Question:
There is an existing table/image. When I write text using pdfcontentbyte, it is written behind this table/image.
I also want to write the text from the right side of this table/column.
The code I'm currently using to produce the image above:
'''
// open the reader
PdfReader reader = new PdfReader(oldFile);
iTextSharp.text.Rectangle size = reader.GetPageSizeWithRotation(1);
Document document = new Document(size);
// open the writer
FileStream fs = new FileStream(newFile, FileMode.Create, FileAccess.Write);
PdfWriter writer = PdfWriter.GetInstance(document, fs);
document.Open();
PdfContentByte cb = writer.DirectContent;
BaseFont bf = BaseFont.CreateFont(BaseFont.COURIER_BOLD,BaseFont.CP1252, BaseFont.EMBEDDED);
string text = "WV0501";
cb.BeginText();
// put the alignment and coordinates here
cb.ShowTextAligned(2, text, 155, 655, 0);
cb.EndText();
// create the new page and add it to the pdf
PdfImportedPage page = writer.GetImportedPage(reader, 1);
cb.AddTemplate(page, 0, 0);
document.Close();
fs.Close();
writer.Close();
'''
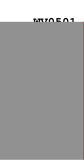
Answer: You don't show us your code, so we have to guess what you are doing wrong.
You probably have this line in your code:
'''
PdfContentByte canvas = pdfStamper.GetUnderContent(page);
'''
If so, you should replace it with this line:
'''
PdfContentByte canvas = pdfStamper.GetOverContent(page);
'''
You want to add content to an existing document, yet you are using a combination of 'Document' and 'PdfWriter'. Why are you doing this? Please read chapter 6 of my book where you'll learn about 'PdfStamper'.
Right now, you are adding the text first and then you are covering it with a page from an existing document. This means that the existing page will cover the text.
You can switch this around like this:
'''
// create the new page and add it to the pdf
PdfImportedPage page = writer.GetImportedPage(reader, 1);
cb.AddTemplate(page, 0, 0);
BaseFont bf = BaseFont.CreateFont(BaseFont.COURIER_BOLD,BaseFont.CP1252, BaseFont.EMBEDDED);
string text = "WV0501";
cb.BeginText();
// put the alignment and coordinates here
cb.ShowTextAligned(2, text, 155, 655, 0);
cb.EndText();
'''
Now the text will cover the page, but that doesn't mean your code is better. You should really use 'PdfStamper' instead of 'PdfWriter':
'''
PdfReader reader = new PdfReader(oldFile);
FileStream fs = new FileStream(newFile, FileMode.Create, FileAccess.Write);
PdfStamper stamper = new PdfStamper(reader, fs);
PdfContentByte canvas = stamper.GetOverContent(1);
BaseFont bf = BaseFont.CreateFont(BaseFont.COURIER_BOLD,BaseFont.CP1252, BaseFont.NOT_EMBEDDED);
ColumnText.ShowTextAligned(
canvas,
Element.ALIGN_RIGHT,
new Phrase("WV0501", new Font(bf, 9)),
155, 655, 0
);
stamper.Close();
'''
Don't you agree that this is more elegant?
In your code you use:
'''
BaseFont bf = BaseFont.CreateFont(BaseFont.COURIER_BOLD,BaseFont.CP1252, BaseFont.EMBEDDED);
'''
However, that doesn't make much sense: 'COURIER_BOLD' is one of the Standard Type 1 fonts and because of that the 'embedded' parameter is ignored. I changed this into 'NOT_EMBEDDED' because if you use 'EMBEDDED' developers who read your code and who don't know anything about PDF and iText may get confused. They might ask:
'''
BaseFont bf = BaseFont.CreateFont(BaseFont.COURIER_BOLD,BaseFont.CP1252, BaseFont.NOT_EMBEDDED);
'''
You are defining the alignment using a number: '2'. I suggest that you don't use a number in your code, but a constant: 'ALIGN_RIGHT'. This way, we see that you want to right align the text.
The text is right aligned with respect to the coordinates you've defined:
'''
x = 155
y = 655
'''
If you are not happy with the position of your text, you should change these hard-coded coordinates. For instance: increase 'x' and decrease 'y'.
You probably want the text to be relative to the border of a table cell or an image. If that is the case, you should not hard-code the coordinates.
Retrieving the coordinates of an image is discussed in another question on SO. Retrieving the coordinates of a table might very well be impossible. It all depends on the nature of the original PDF.